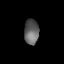
Tissue: lung
Cell type: Myeloid cells
Senescence score: 0.2376
Nuclear area (px): 357
Mean DAPI intensity: 98.011